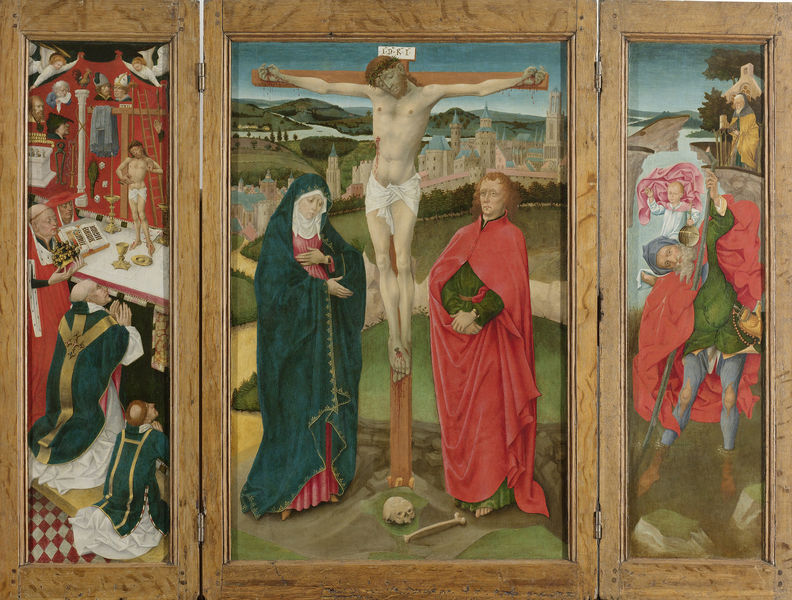
Titel: Drieluik met de kruisiging (middenpaneel), de mis van de heilige Gregorius (binnenzijde linkervleugel), de heilige Christoforus (binnenzijde rechtervleugel) en de verkondiging aan Maria (buitenzijde vleugels)
Standort: Amsterdam
Institution: Rijksmuseum
Schlagwörter: himmel, umhang, fluss, grün, landschaft, stadt, türkis, rasen, rot, schloss, johannes, gewand, engel, papst, knochen, burg, kreuz, schwert, pfarrer, christus, jesus, kruzifix, maria, totenschädel, maria magdalena, tryptichon, arma, triptychon, triptichon, christopherus, marai, gregor, tiptichon